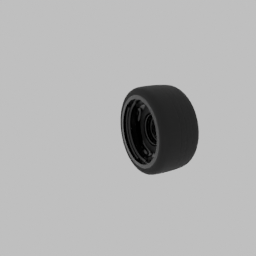
Label: mechanical